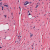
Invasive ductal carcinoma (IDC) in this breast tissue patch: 1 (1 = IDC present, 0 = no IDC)